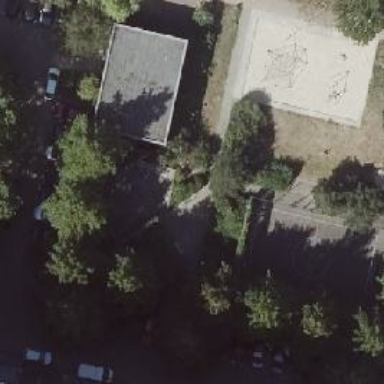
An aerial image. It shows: Playground area for leisure land.